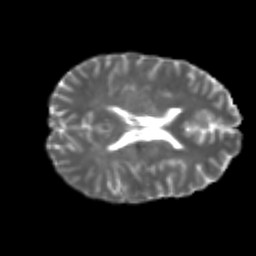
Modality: T2w
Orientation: axial
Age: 20
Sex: male
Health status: healthy
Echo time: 0.074 s